Question: I have trouble reading/creating a directed graph. I followed the steps I have found <URL>.
This is my text file :
'''
1 2
1 3
2 5
3 4
3 5
4 5
5 6
5 10
6 7
7 8
7 9
7 12
8 9
9 10
9 11
9 12
10 11
11 7
11 12
'''
Now I read this :
'''
library("igraph")
xlist<-read.graph("graph.txt", format="edgelist")
'''
And then I plot it:
'''
plot(xlist)
'''
But it is not the graph I have read into xlist:

As you can see there is no edge between 1->2, 1->3, 5->10 and so on. How can I read the directed graph correctly?
Having done this, how can I show all shortest paths between two nodes?
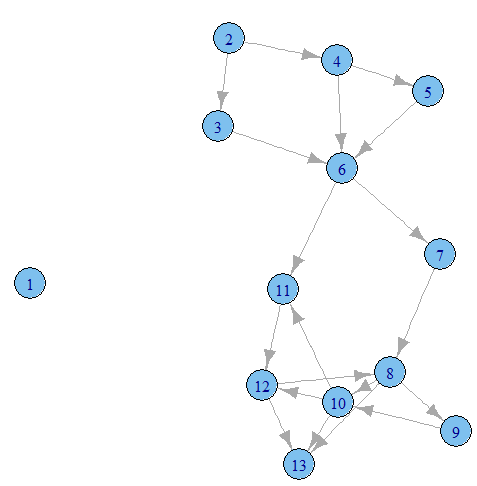
Answer: This seems to work fine for me:
'''
xlist<-read.table("graph.txt")
xlist <- graph.data.frame(xlist)
plot(xlist)
'''
Note 'R' changes nodes and indexes them from zero upwards (not in the most recent 'igraph' update as @Sacha Epskamp comments below).
Using:
'''
plot(xlist, vertex.label= V(xlist)$name)
'''
you will see the names that you want. i.e. edges between 1 and 2.
One way to plot shortest paths is use 'get.all.shortest.paths' and then use this to subset your graph and overplot it. See my <URL> for similar example where I plot a spanning tree.